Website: macys
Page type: billing-address
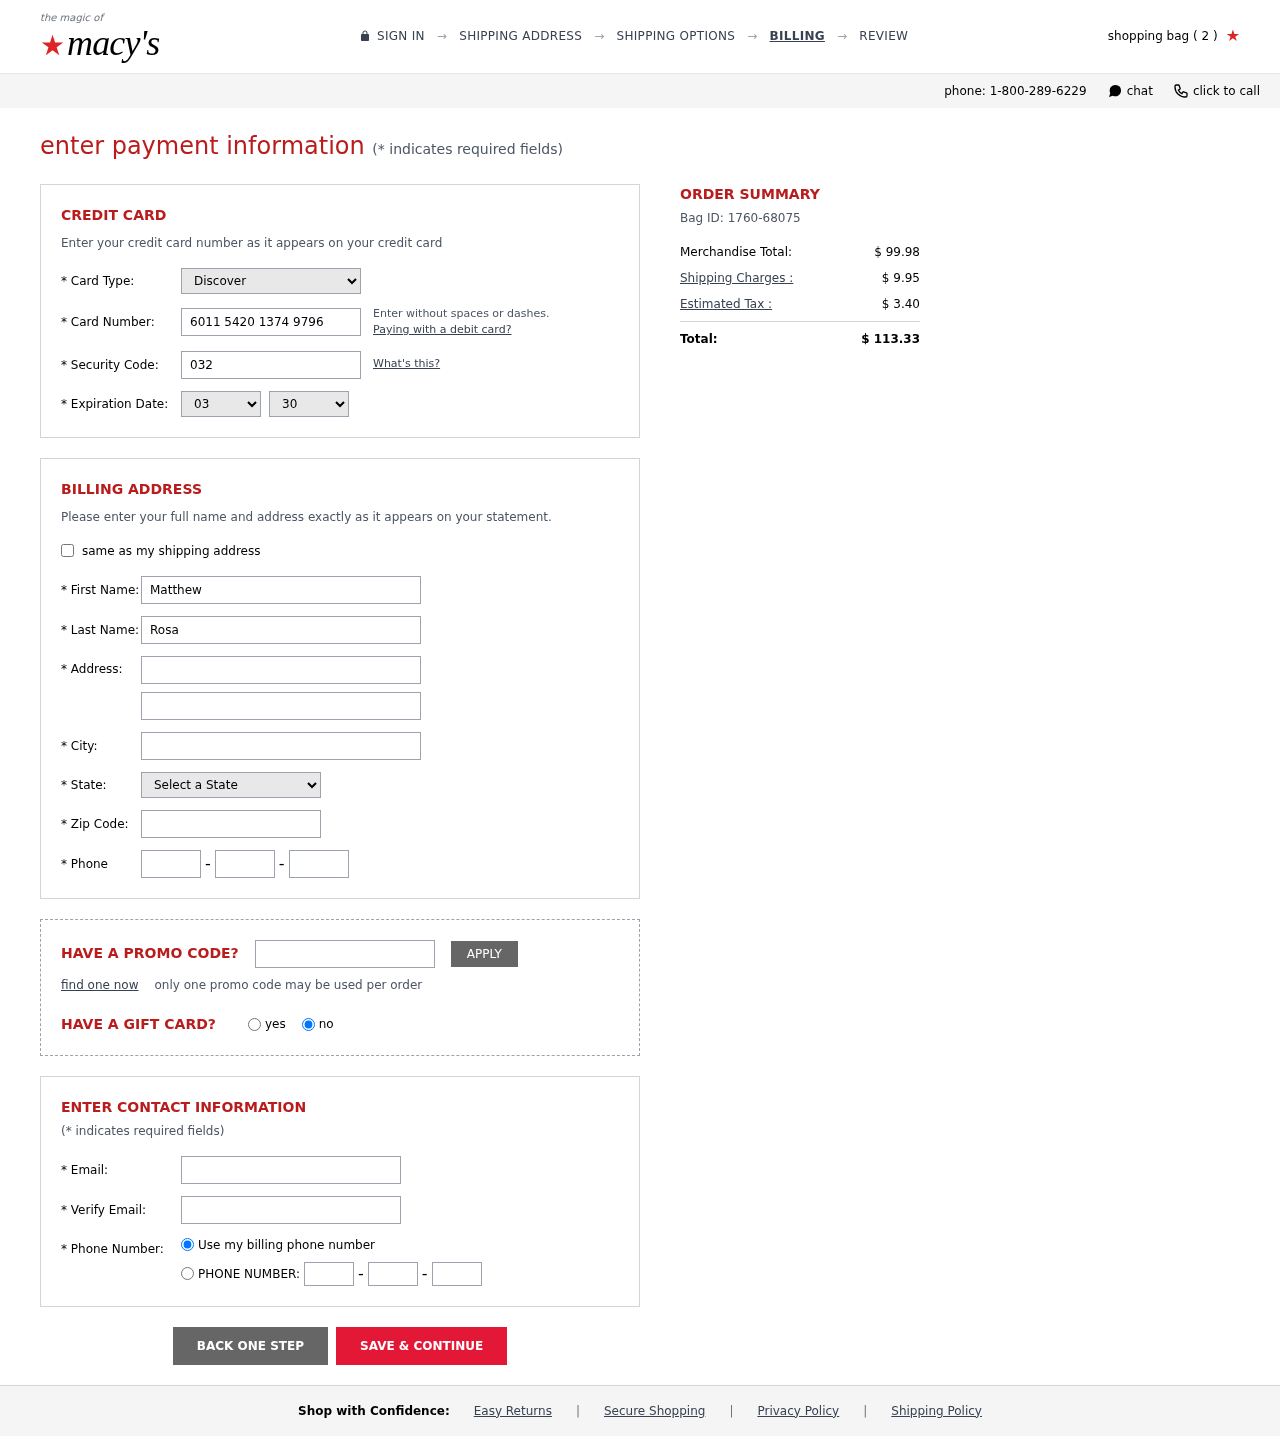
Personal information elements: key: PII_CARD_CVV
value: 032
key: PII_CARD_EXPIRY_MONTH
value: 03
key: PII_CARD_EXPIRY_YEAR
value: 30
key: PII_CARD_NUMBER
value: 6011 5420 1374 9796
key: PII_CARD_TYPE
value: Discover
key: PII_CITY
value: New Gary
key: PII_EMAIL
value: matthewrosario@yahoo.com
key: PII_FIRSTNAME
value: Matthew
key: PII_LASTNAME
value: Rosario
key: PII_PHONE_AREA
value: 623
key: PII_PHONE_PREFIX
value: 915
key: PII_PHONE_SUFFIX
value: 6178
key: PII_POSTCODE
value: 07414
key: PII_STATE_ABBR
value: HI
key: PII_STREET
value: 24297 Ashley Knoll Apt. 112
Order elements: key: ORDER_NUM_ITEMS
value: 2
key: ORDER_ID
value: Bag ID: 1760-68075
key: ORDER_SUBTOTAL
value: $ 99.98
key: ORDER_SHIPPING_COST
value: $ 9.95
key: ORDER_TAX
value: $ 3.40
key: ORDER_TOTAL
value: $ 113.33